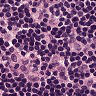
Metastatic tissue present: no